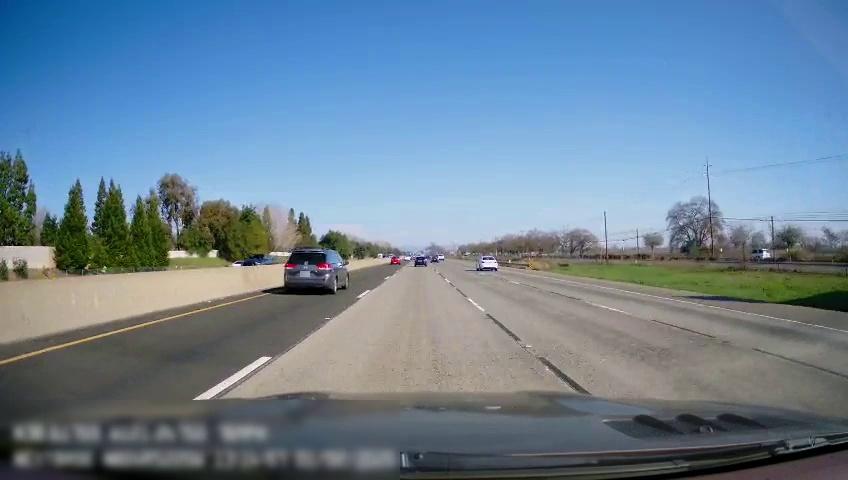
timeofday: Day
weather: Sunny
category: Drivable Space
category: Vehicles | SUV
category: Vehicles | Car
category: Vehicles | Car
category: Vehicles | SUV
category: Vehicles | SUV
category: Lanes | Current Lane
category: Lanes | Current Lane
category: Lanes | Current Lane
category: Lanes | Alternate Lane
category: Lanes | Alternate Lane